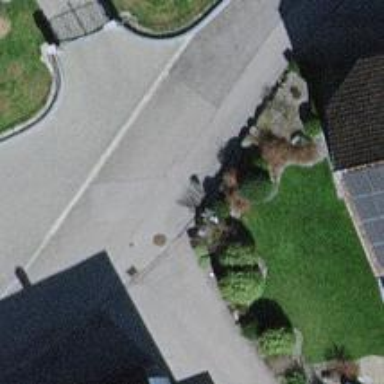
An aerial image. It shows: Residential road with asphalt surface.